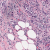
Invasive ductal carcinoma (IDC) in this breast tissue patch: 1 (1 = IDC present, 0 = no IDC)